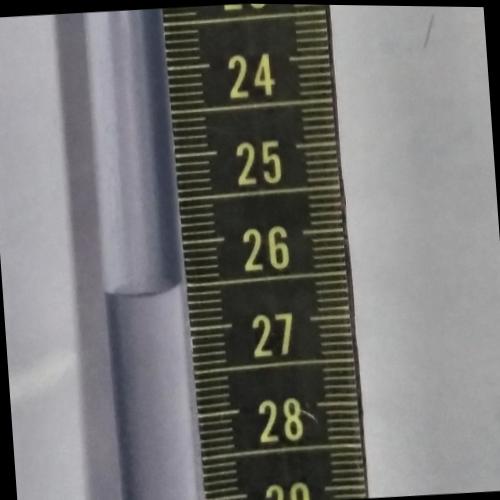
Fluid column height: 26.5 cm